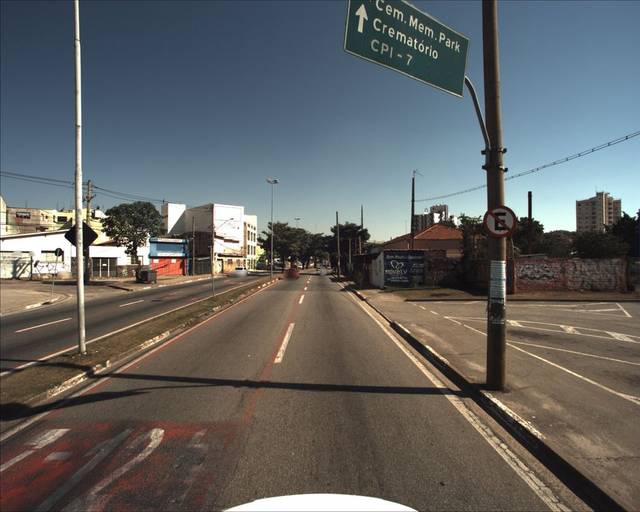
Region: Brazil
Coordinates: -23.496, -47.456